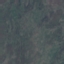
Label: HerbaceousVegetation